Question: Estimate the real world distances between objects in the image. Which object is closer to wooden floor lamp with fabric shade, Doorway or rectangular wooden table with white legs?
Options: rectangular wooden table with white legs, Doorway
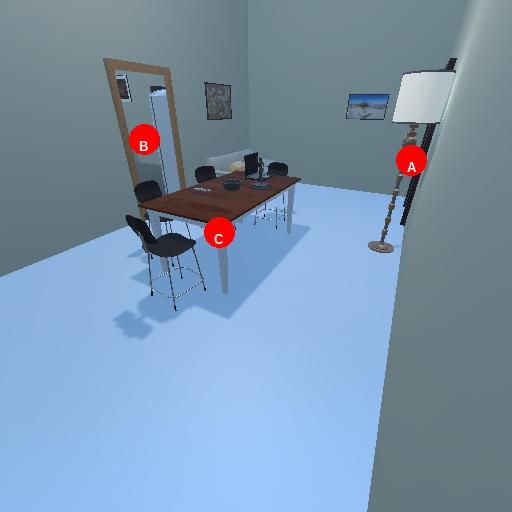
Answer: rectangular wooden table with white legs